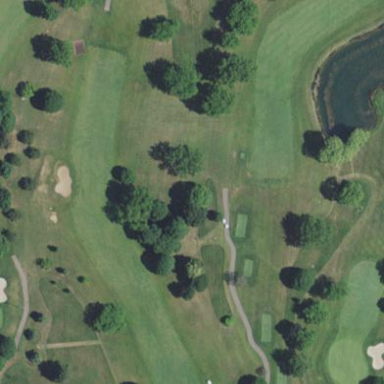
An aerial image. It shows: Grassy golf fairway.